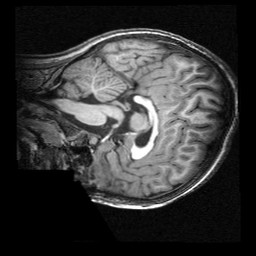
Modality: T1w
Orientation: sagittal
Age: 11
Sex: female
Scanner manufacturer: siemens
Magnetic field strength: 3 T
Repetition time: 2.3 s
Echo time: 0.00336 s